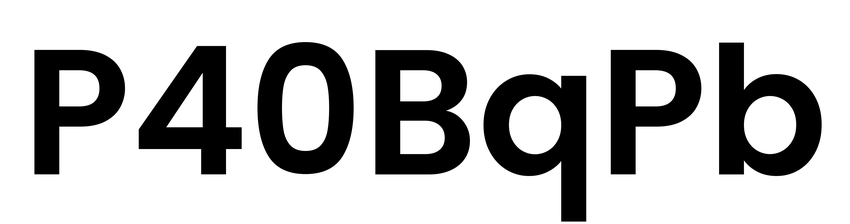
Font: Poppins-SemiBold